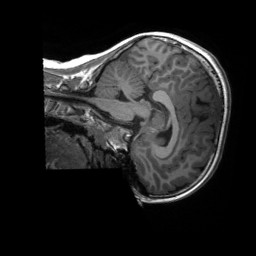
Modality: T1w
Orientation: sagittal
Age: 8
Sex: female
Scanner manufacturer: siemens
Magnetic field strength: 3 T
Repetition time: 2.3 s
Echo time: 0.00232 s